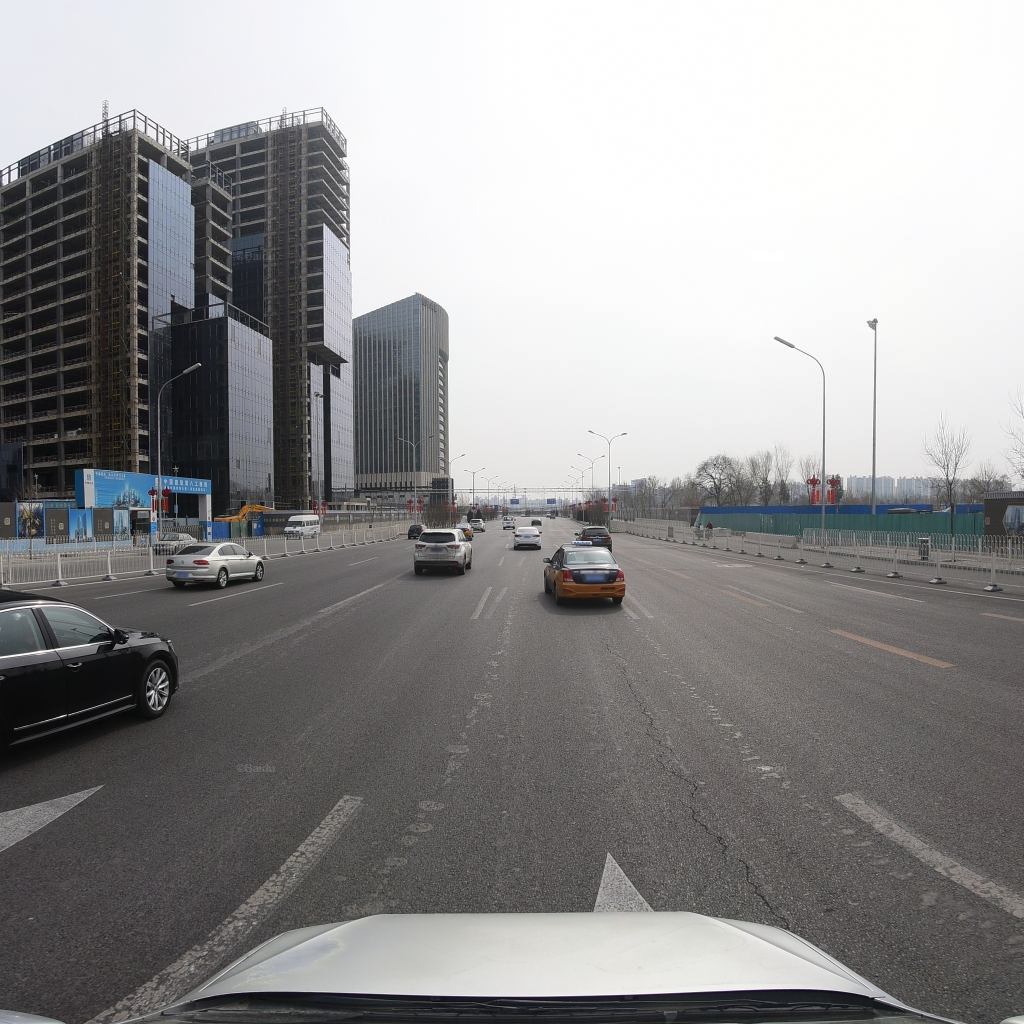
Region: Fengtai
Road damage annotations: longitudinal crack